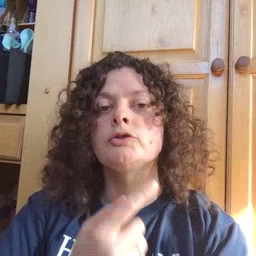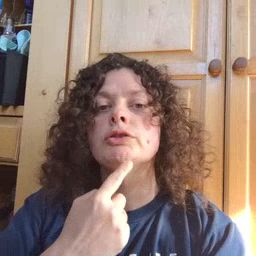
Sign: chin